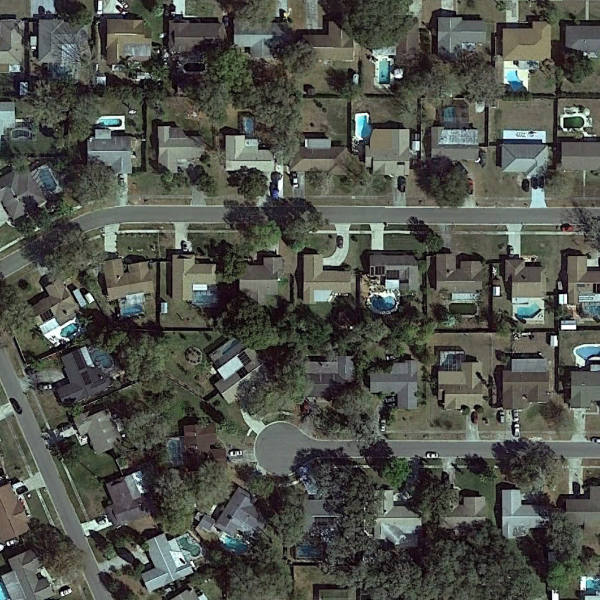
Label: DenseResidential